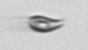
Label: Cryptophyta